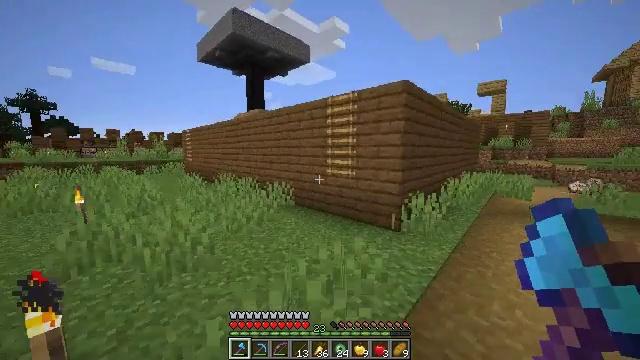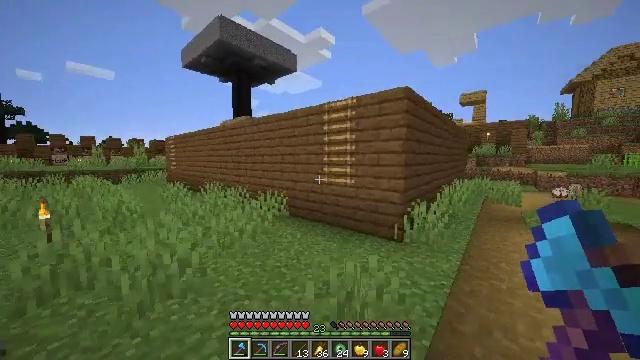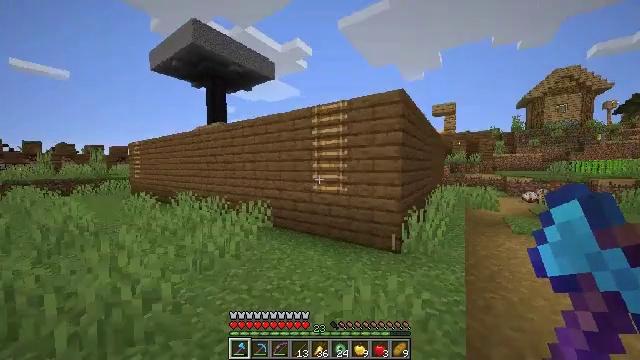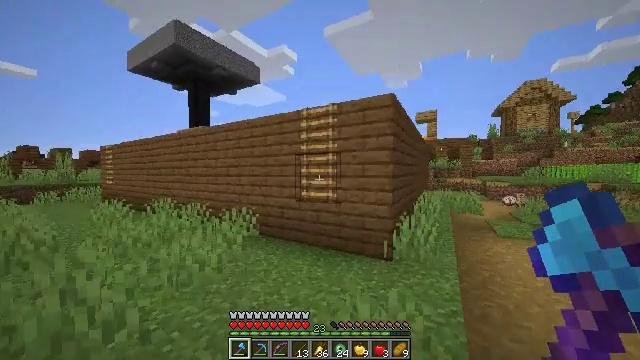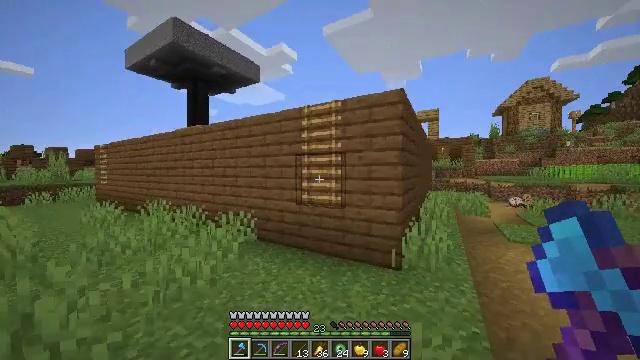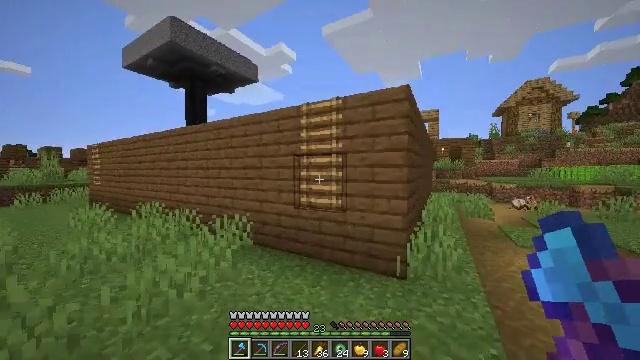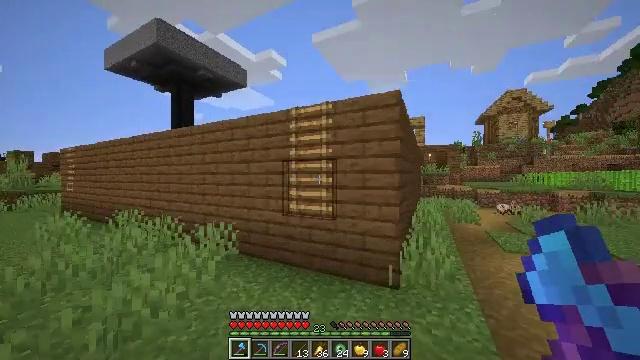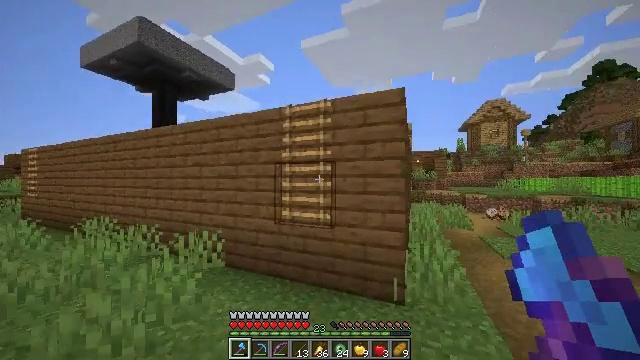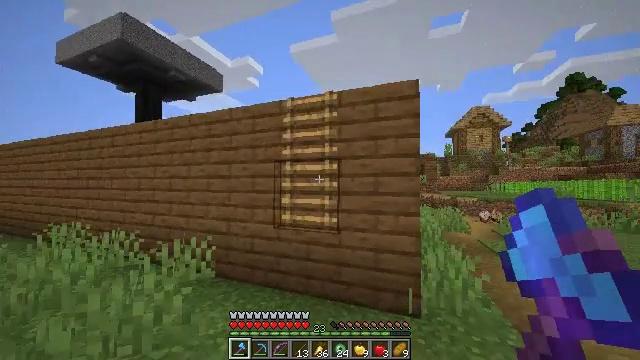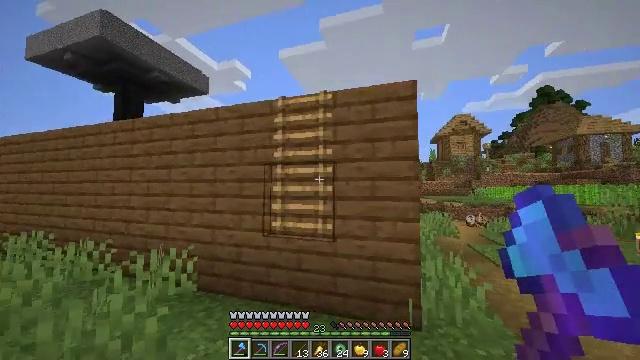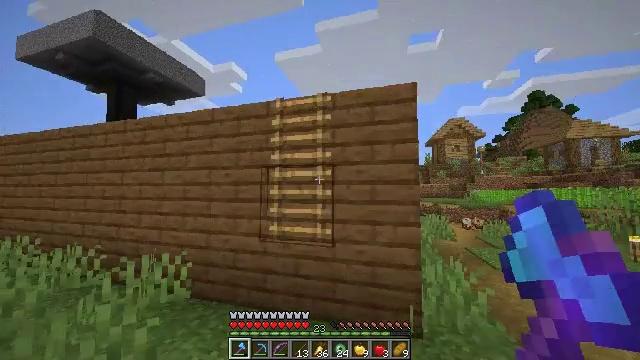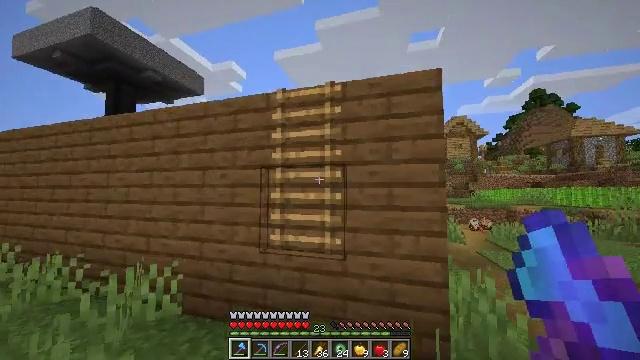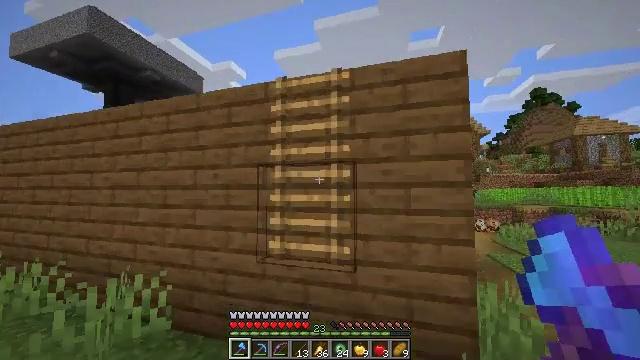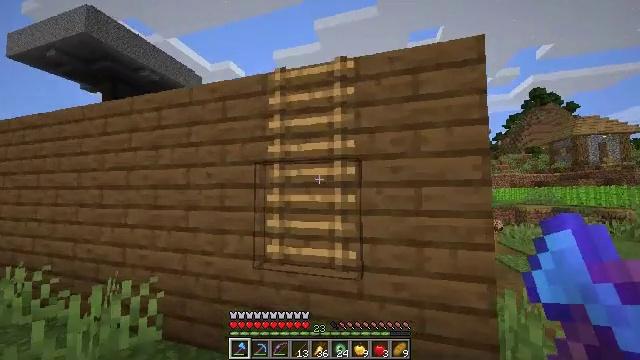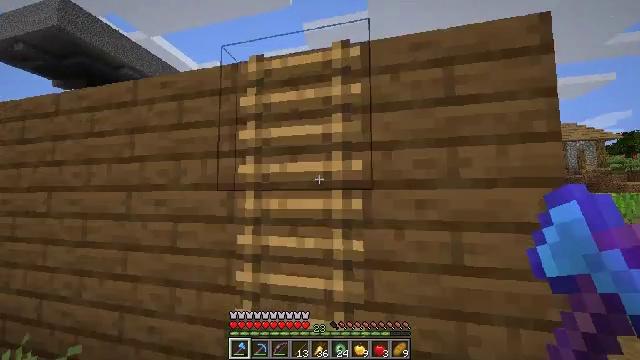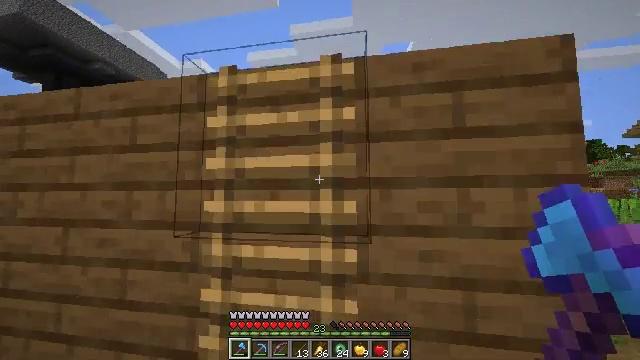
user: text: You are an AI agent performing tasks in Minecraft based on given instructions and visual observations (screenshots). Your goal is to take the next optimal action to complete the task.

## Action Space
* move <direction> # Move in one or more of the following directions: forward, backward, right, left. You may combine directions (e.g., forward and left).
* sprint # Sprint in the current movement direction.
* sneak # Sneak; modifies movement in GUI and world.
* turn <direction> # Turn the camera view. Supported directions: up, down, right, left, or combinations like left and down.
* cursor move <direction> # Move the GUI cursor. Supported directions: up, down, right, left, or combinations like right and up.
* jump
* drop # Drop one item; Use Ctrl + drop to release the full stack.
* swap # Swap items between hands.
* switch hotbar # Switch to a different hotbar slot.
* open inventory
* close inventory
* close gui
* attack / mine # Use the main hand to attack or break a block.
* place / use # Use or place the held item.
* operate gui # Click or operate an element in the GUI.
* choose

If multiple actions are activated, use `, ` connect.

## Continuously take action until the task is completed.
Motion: motion action
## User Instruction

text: Retrieve the white bed for later use.
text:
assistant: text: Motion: move forward and move left, sprint, turn right and up
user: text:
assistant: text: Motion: move forward, sprint, turn right and up
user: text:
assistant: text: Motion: move forward, sprint, turn right and up
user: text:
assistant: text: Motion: move forward, sprint
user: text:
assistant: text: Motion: move forward, sprint
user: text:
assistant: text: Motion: move forward and move left, sprint, turn right and up
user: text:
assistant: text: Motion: move forward and move left, sprint, turn right and up
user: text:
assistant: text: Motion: move forward and move left, sprint, turn right
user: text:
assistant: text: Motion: move forward, sprint, turn right and up
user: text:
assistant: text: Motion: move forward, sprint, turn right
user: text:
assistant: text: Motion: move forward, sprint
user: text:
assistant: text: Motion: move forward, sprint
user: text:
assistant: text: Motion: move forward, sprint
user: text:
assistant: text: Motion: move forward, sprint, turn right, jump
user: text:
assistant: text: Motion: move forward, sprint, turn right, jump
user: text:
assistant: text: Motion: move forward, sprint, jump
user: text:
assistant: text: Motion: move forward, sprint, jump
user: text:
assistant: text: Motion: move forward, sprint, jump
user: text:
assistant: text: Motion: move forward, sprint, turn right, jump
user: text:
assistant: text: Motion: move forward, sprint, turn right and down, jump
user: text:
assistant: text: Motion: move forward, sprint, turn right and down, jump
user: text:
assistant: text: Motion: move forward, sprint, jump
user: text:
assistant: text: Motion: move forward, sprint, turn right and down, jump
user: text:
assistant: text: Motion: move forward, sprint, turn down, jump
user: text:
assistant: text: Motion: move forward, sprint, turn down
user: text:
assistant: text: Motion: move forward and move right, sprint, turn left and down
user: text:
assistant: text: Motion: move forward and move right, sprint, turn left and down
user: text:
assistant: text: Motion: move forward, sprint, turn left and down
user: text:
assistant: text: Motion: move forward, sprint, turn left and down
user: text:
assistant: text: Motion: move forward, sprint, turn left